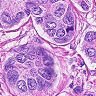
Metastatic tissue present: yes